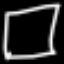
Label: square